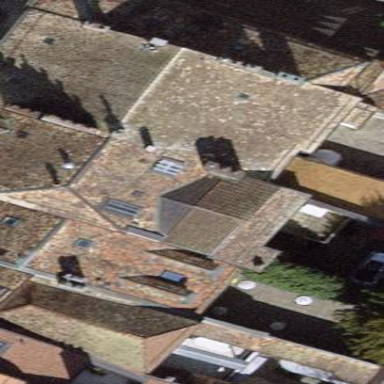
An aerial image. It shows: Gabled roof made of roof tiles across building with apartments.